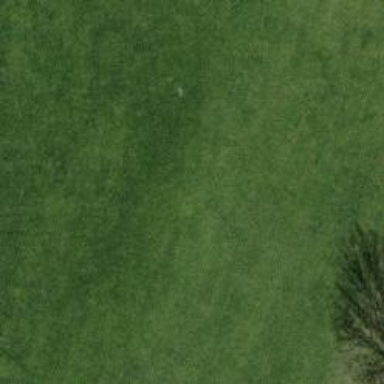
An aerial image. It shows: Golf hole.